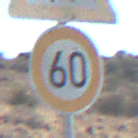
Verkehrszeichen: Geschwindigkeit60
Zusatzzeichen oben: Gegenverkehr
Umgebung: Outdoor, Nature
Tageszeit: Midday
Wetter: Clear
Licht: Natural
Jahreszeit: NotSpecified
Kontrast: HighContrast